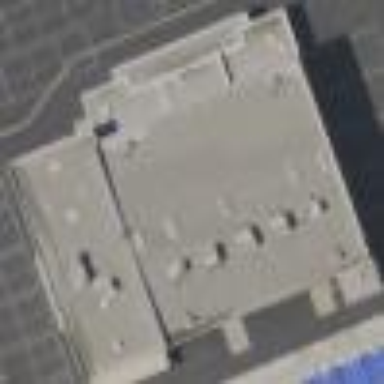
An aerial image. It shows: School building.